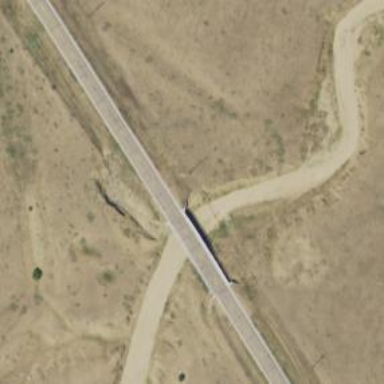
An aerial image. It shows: Primary highway bridge with asphalt surface.